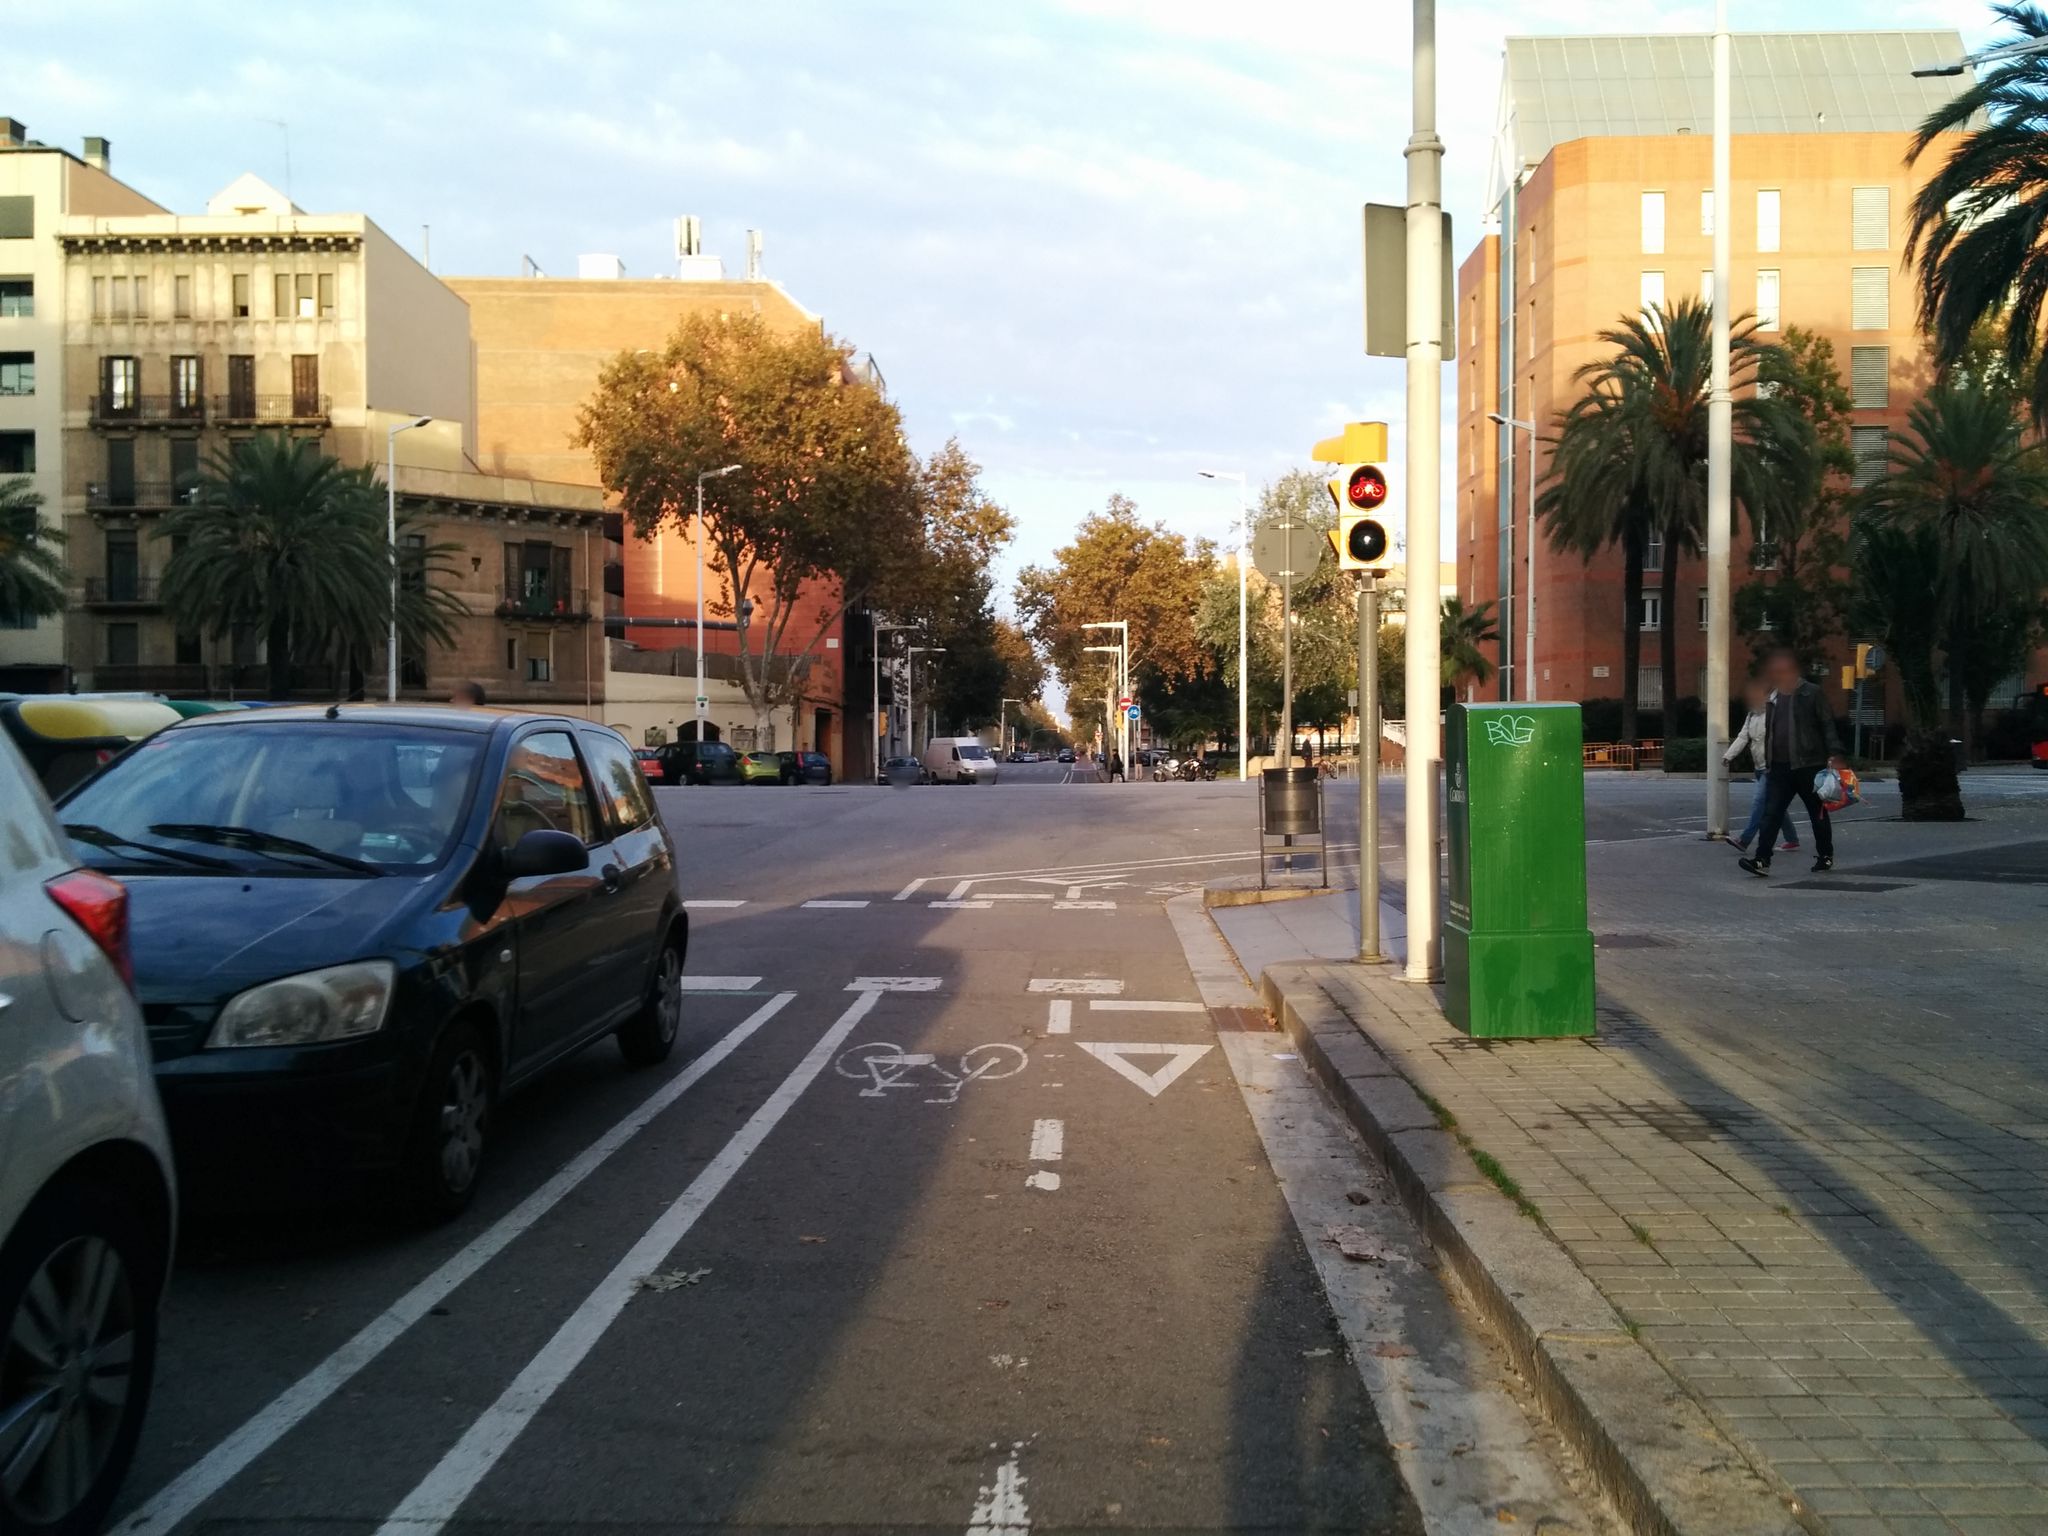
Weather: clear
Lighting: day
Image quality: good
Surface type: walking surface
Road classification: footway
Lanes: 2
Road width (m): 3
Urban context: urban centre
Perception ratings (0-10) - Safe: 2.98, Lively: 7.66, Beautiful: 6.1, Boring: 4.42, Depressing: 4.33, Wealthy: 4.29